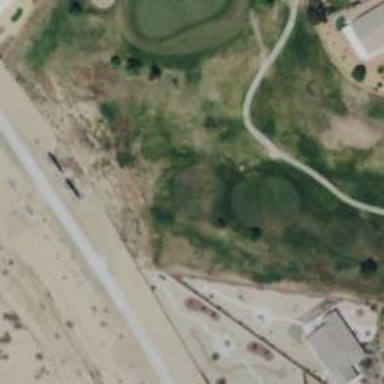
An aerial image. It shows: Golf tee.